Interaction volume radius: 10 \u00c5
Interaction volume height: 10 \u00c5
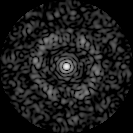
Disorder parameter: 0.8471